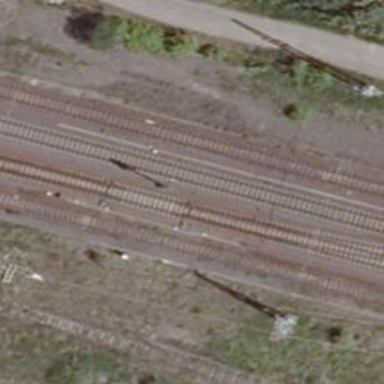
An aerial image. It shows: Railway switch with the turnout on the left side.